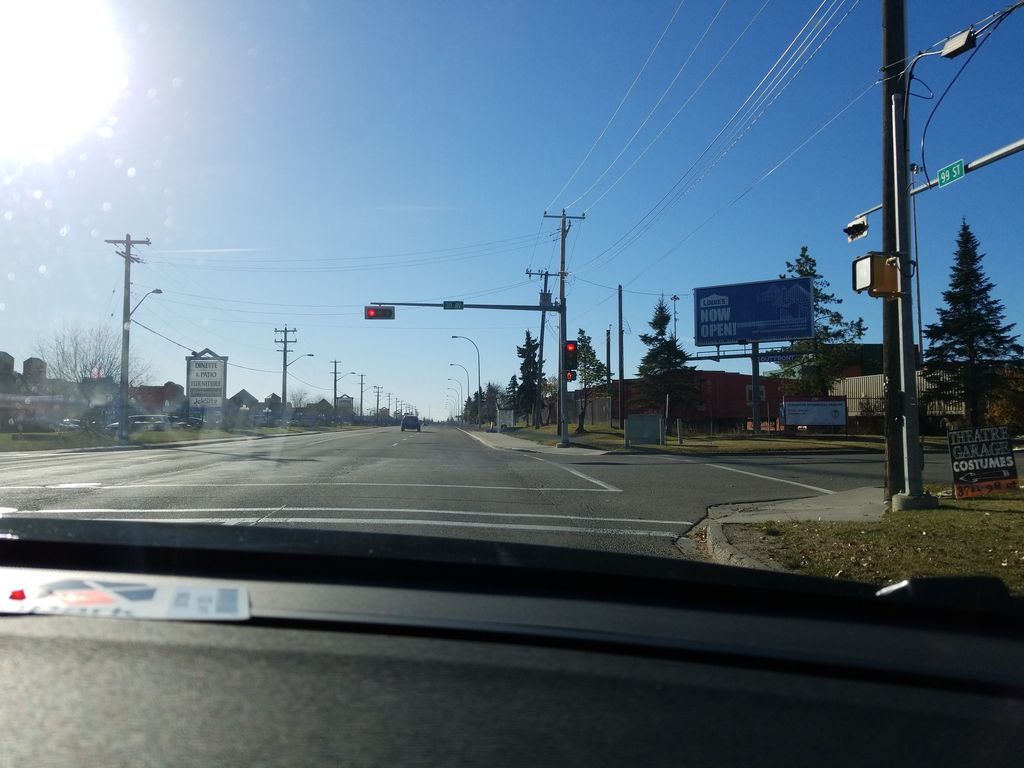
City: edmonton